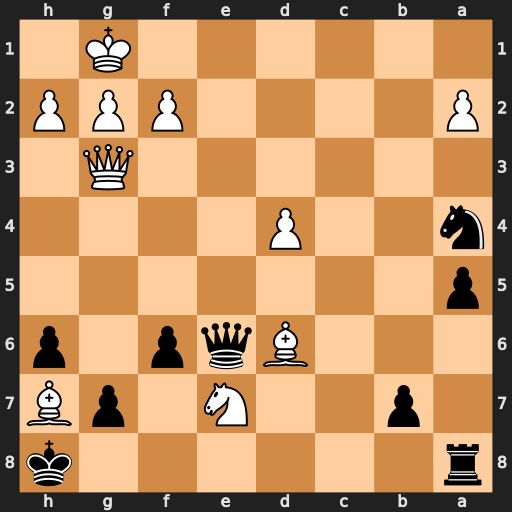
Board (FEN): r6k/1p2N1pB/3Bqp1p/p7/n2P4/6Q1/P4PPP/6K1
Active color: b
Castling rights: -
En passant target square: -
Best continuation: Qe1#